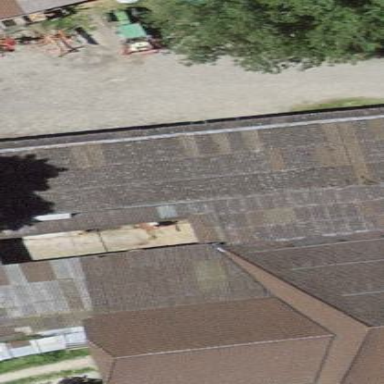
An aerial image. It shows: Shed building.